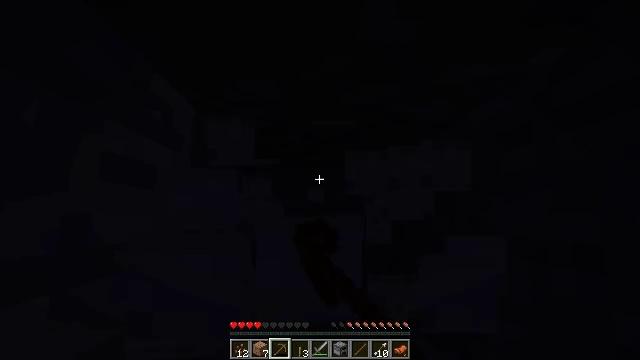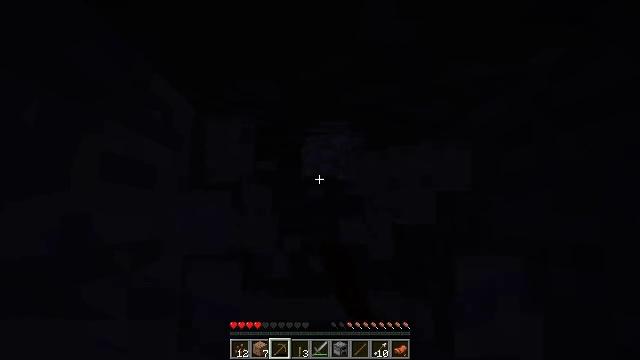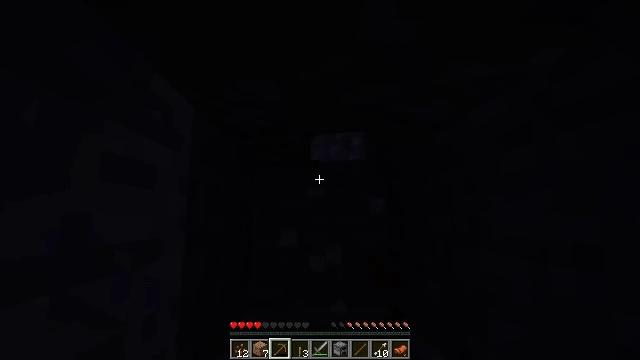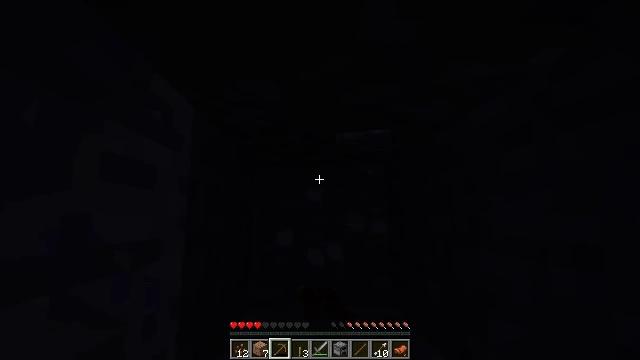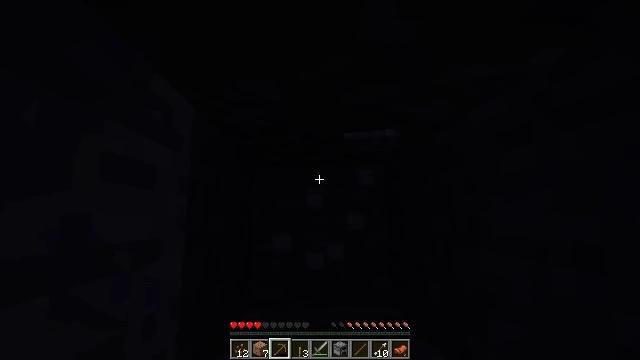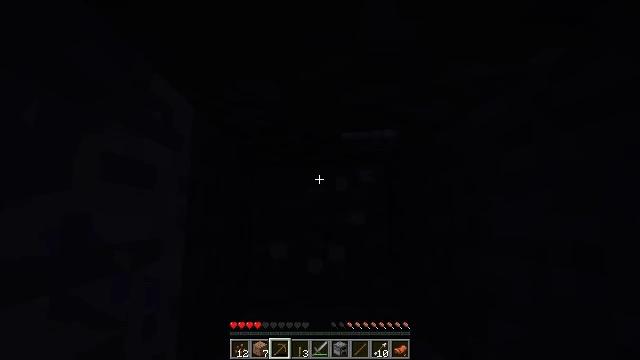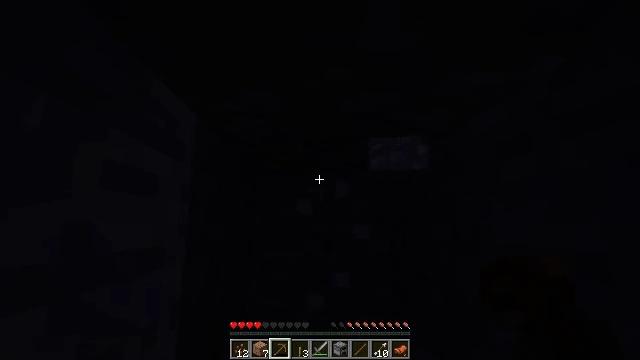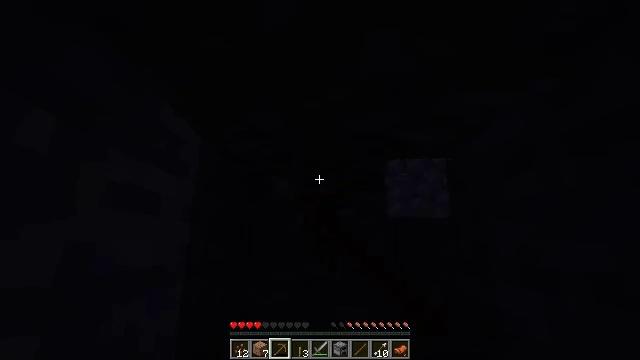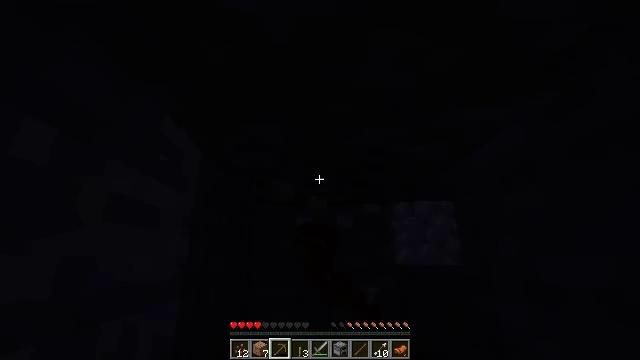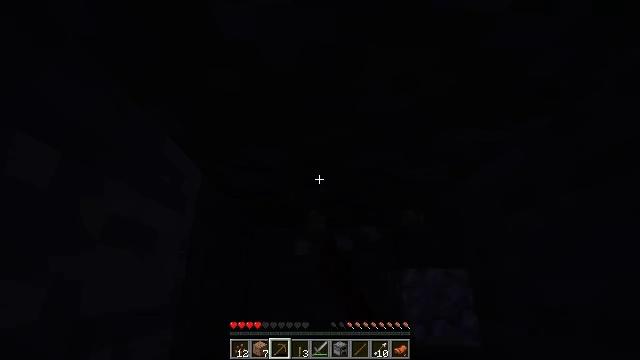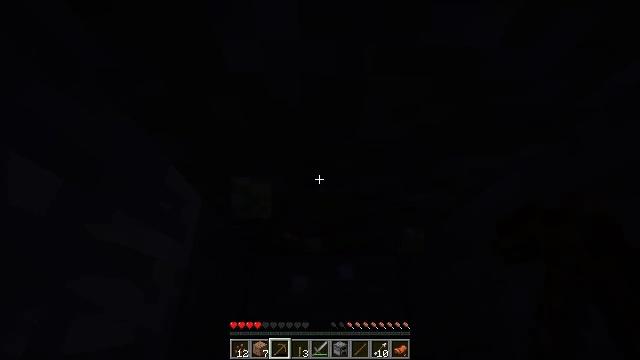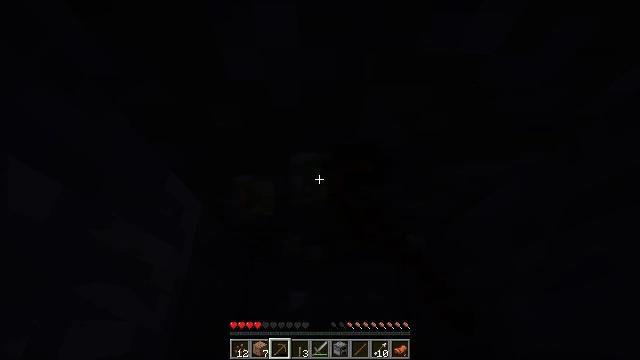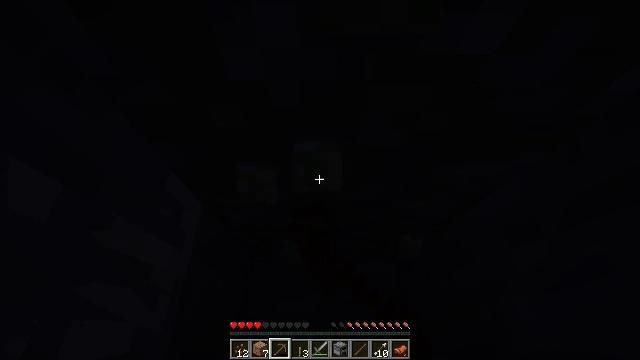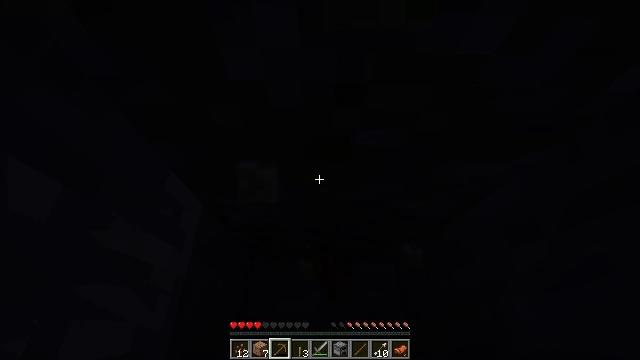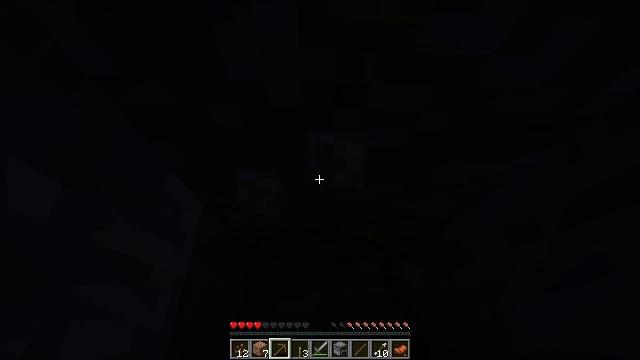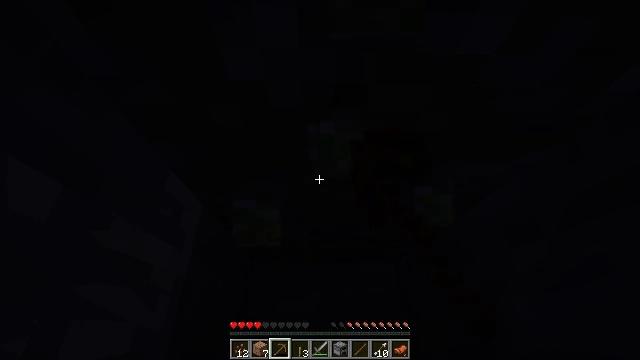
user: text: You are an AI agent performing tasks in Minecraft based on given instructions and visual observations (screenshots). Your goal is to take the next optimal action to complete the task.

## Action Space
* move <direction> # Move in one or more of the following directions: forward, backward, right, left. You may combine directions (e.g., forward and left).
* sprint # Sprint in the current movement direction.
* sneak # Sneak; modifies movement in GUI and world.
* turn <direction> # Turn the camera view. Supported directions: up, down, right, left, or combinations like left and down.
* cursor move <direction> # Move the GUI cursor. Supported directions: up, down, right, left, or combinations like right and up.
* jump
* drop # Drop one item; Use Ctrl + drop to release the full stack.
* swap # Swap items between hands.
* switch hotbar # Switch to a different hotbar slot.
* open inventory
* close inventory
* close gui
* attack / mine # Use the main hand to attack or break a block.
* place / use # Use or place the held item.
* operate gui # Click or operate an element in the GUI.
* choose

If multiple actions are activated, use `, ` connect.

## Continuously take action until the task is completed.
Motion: motion action
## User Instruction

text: Break the mossy cobblestone to gather materials.
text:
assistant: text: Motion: attack / mine
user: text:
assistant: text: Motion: attack / mine
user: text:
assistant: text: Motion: attack / mine
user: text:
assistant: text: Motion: attack / mine
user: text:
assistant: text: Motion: attack / mine
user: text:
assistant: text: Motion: turn up, attack / mine
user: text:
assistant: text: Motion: turn up, attack / mine
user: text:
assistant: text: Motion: turn up, attack / mine
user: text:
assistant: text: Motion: turn up, attack / mine
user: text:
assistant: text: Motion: turn up, attack / mine
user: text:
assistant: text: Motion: turn up, attack / mine
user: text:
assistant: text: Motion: attack / mine
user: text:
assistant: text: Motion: attack / mine
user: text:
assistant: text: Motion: attack / mine
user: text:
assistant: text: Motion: attack / mine
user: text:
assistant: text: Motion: attack / mine
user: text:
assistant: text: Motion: attack / mine
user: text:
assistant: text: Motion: attack / mine
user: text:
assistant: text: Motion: attack / mine
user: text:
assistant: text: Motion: attack / mine
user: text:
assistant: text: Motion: attack / mine
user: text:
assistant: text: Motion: attack / mine
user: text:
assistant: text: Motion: attack / mine
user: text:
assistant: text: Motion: attack / mine
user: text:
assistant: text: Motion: attack / mine
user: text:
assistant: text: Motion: attack / mine
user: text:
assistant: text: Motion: attack / mine
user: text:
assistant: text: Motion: attack / mine
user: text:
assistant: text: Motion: attack / mine
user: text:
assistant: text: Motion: attack / mine